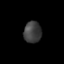
Tissue: lung
Cell type: Endothelial cells
Senescence score: 0.2324
Nuclear area (px): 369
Mean DAPI intensity: 63.45